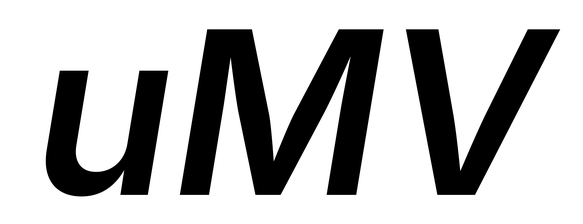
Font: Inter-Italic_SemiBold_Italic